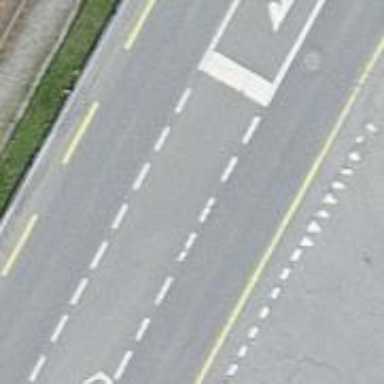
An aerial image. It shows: Asphalt road with primary highway designation. There is designated left lane for cyclists.